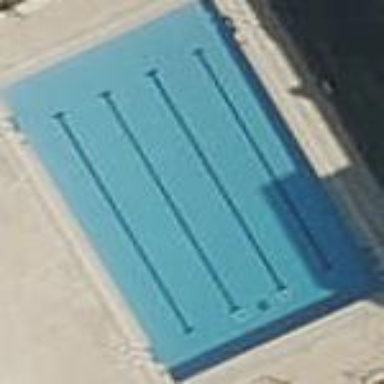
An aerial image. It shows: Swimming pool located in leisure land.